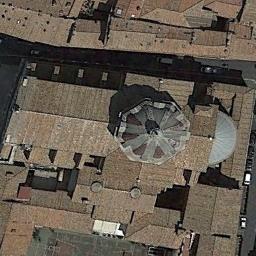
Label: church